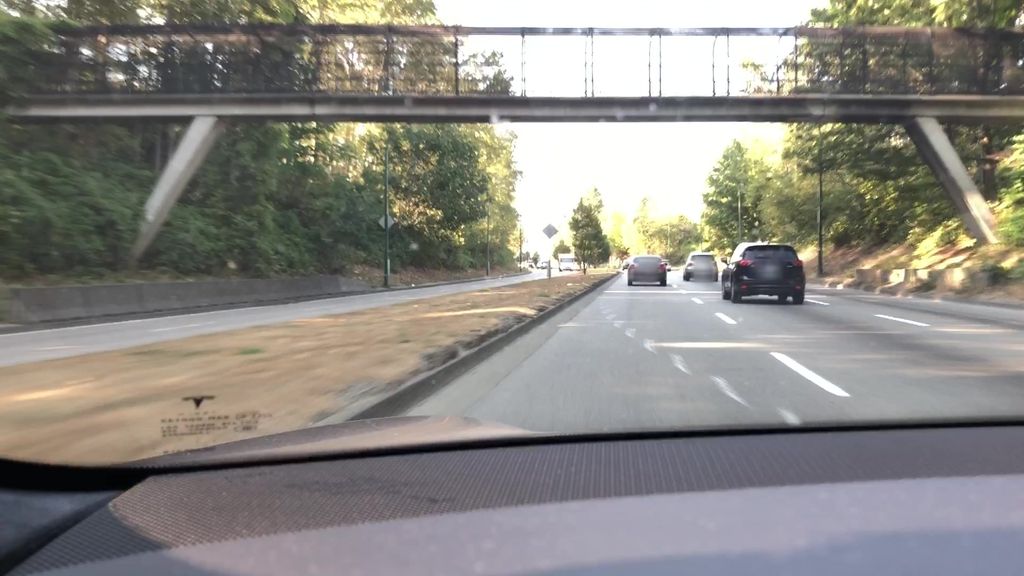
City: vancouver